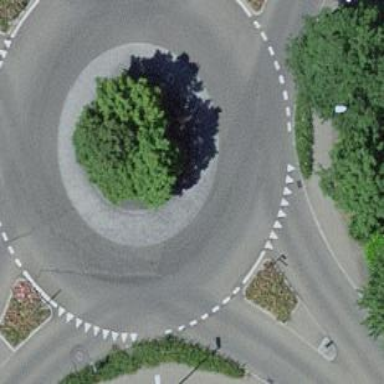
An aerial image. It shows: Asphalt road in residential area leading to roundabout.